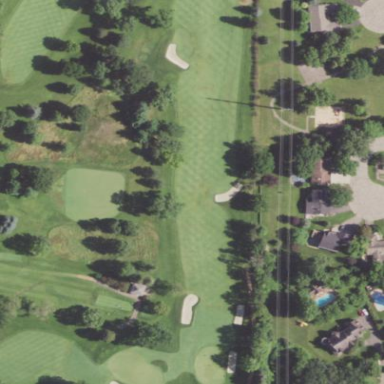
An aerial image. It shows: Grassy area designated as golf fairway.